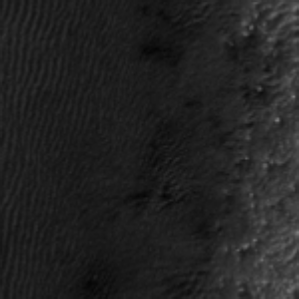
Label: frost